Question: I want to retrieve some data from an external web page. When I'm navigating on it and I click to show this data, I see from the developer console (under "network") that a http post call is been making. If I open it, I can see the data I want retrieve from my android app and I want to get that string response.
But I don't know how to "build" the http post request. This is my code:
'''
HttpClient httpclient = new DefaultHttpClient();
HttpPost httppost = new HttpPost("http://portus.puertos.es/Portus_RT/portusgwt/rpc");
httppost.addHeader("Connection", "keep-alive");
httppost.addHeader("Content-Length", "172");
httppost.addHeader("X-GWT-Module-Base", "http://portus.puertos.es/Portus_RT/portusgwt/");
httppost.addHeader("X-GWT-Permutation", "3DEDE3A69CBBE62D4C3F58BF7278538F");
httppost.addHeader("Origin", "http://portus.puertos.es");
httppost.addHeader("User-Agent", "Mozilla/5.0 (Windows NT 6.3; WOW64) AppleWebKit/537.36 (KHTML, like Gecko) Chrome/37.0.2062.124 Safari/537.36");
httppost.addHeader("Accept", "*/*");
httppost.addHeader("Referer", "http://portus.puertos.es/Portus_RT/?locale=es");
httppost.addHeader("Accept-Encoding", "gzip,deflate");
httppost.addHeader("Accept-Language", "en-US,en;q=0.8,es;q=0.6,ca;q=0.4");
httppost.addHeader("AlexaToolbar-ALX_NS_PH", "AlexaToolbar/alxg-3.3");
httppost.addHeader("Content-Type", "text/x-gwt-rpc; charset=UTF-8");
httppost.addHeader("Host", "portus.puertos.es");
//I think I need to add the payload here
List<NameValuePair> nameValuePairs = new ArrayList<NameValuePair>();
nameValuePairs.add(new BasicNameValuePair("", ""));
try {
httppost.setEntity(new UrlEncodedFormEntity(nameValuePairs));
HttpResponse response = httpclient.execute(httppost);
Log.d("TAG", EntityUtils.toString(response.getEntity()));
} catch (Exception e) {
e.printStackTrace();
}
'''
I really don't know about http protocols, so I don't know what data of the http post request (that I can see from the developer console) I need to add. This is the http post request I see:

I'm not sure If I need to add all the headers and how to add the payload.
Even I do not know if I can do this, so I will be very grateful I anyone can guide me some
Thanks!!
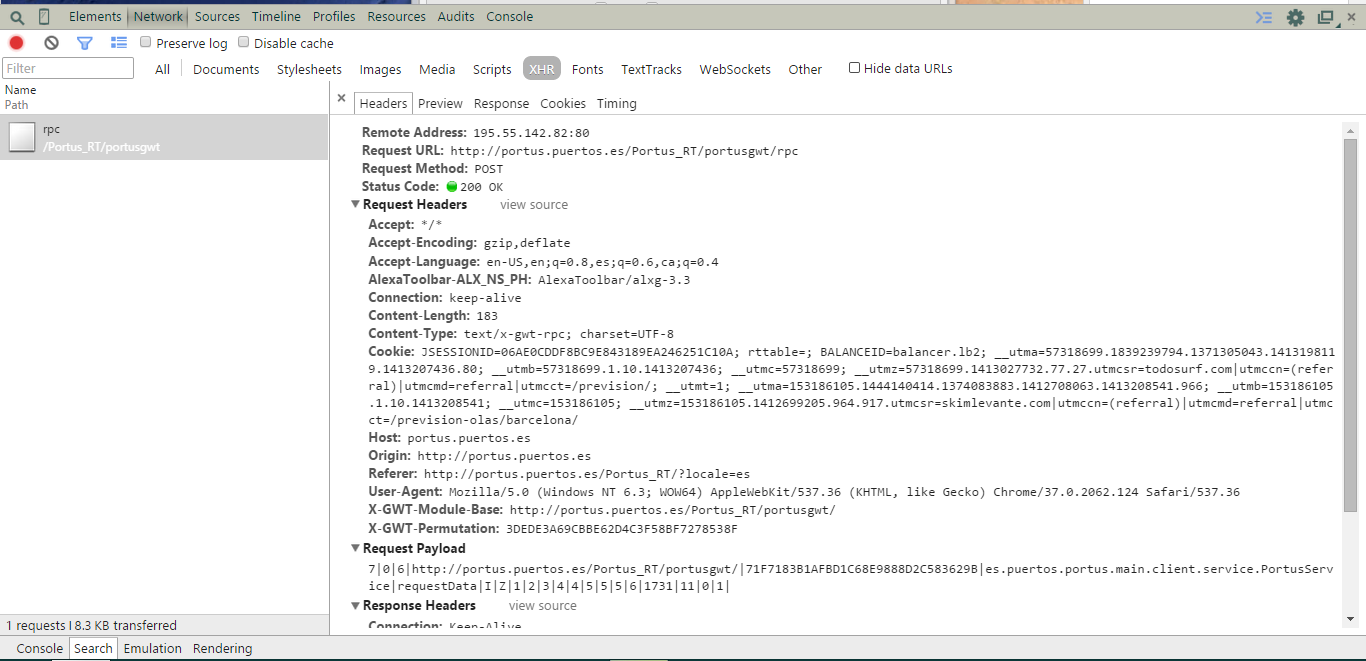
Answer: You can use a function like that, and convert the String returned in JSONObject or whatever. Adapt it to your code if you need it, but I think it's "almost" a generic solution.
'''
private String callServer(List<BasicNameValuePair> nameValuePairs,String path) {
InputStream is = null;
StringBuilder sb = null;
String result = null;
HttpClient httpclient = new DefaultHttpClient();
HttpPost httppost = new HttpPost(path);
//Your headers here
//I'm afraid there are too much headers. Try cleaning and choosing only the neccessary ones.
httppost.setHeader("Connection", "keep-alive");
httppost.setHeader("Content-Length", "172");
httppost.setHeader("X-GWT-Module-Base", "http://portus.puertos.es/Portus_RT/portusgwt/");
httppost.setHeader("X-GWT-Permutation", "3DEDE3A69CBBE62D4C3F58BF7278538F");
httppost.setHeader("Origin", "http://portus.puertos.es");
httppost.setHeader("User-Agent", "Mozilla/5.0 (Windows NT 6.3; WOW64) AppleWebKit/537.36 (KHTML, like Gecko) Chrome/37.0.2062.124 Safari/537.36");
httppost.setHeader("Accept", "*/*");
httppost.setHeader("Referer", "http://portus.puertos.es/Portus_RT/?locale=es");
httppost.setHeader("Accept-Encoding", "gzip,deflate");
httppost.setHeader("Accept-Language", "en-US,en;q=0.8,es;q=0.6,ca;q=0.4");
httppost.setHeader("AlexaToolbar-ALX_NS_PH", "AlexaToolbar/alxg-3.3");
httppost.setHeader("Content-Type", "text/x-gwt-rpc; charset=UTF-8");
httppost.setHeader("Host", "portus.puertos.es");
try {
httppost.setEntity(new UrlEncodedFormEntity(nameValuePairs));
HttpResponse response = httpclient.execute(httppost);
HttpEntity entity = response.getEntity();
is = entity.getContent();
} catch (Exception e1) {
e1.printStackTrace();
}
// convert response to string
try {
BufferedReader reader = new BufferedReader(new InputStreamReader(
is, "iso-8859-1"), 8);
sb = new StringBuilder();
sb.append(reader.readLine() + "
");
String line = "0";
while ((line = reader.readLine()) != null) {
sb.append(line + "
");
}
is.close();
result = sb.toString();
} catch (Exception e) {
Log.e("log_tag", "Error converting result " + e.toString());
}
return result;
}
'''
Even tough, I recommend you to use this component for rest APIs and HTTP Connections:
<URL>
Take a look and evaluate if it worths to you. It allows you to manage "no connection", show/hide dialogs before and after the call (or whatever) and some more features.
I hope I would help you. ;)